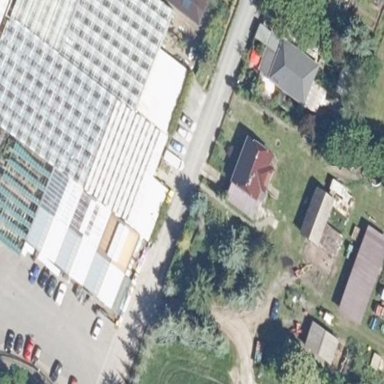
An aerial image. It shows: Garden centre housed in building.